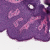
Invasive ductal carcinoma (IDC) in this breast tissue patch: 0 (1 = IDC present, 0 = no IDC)